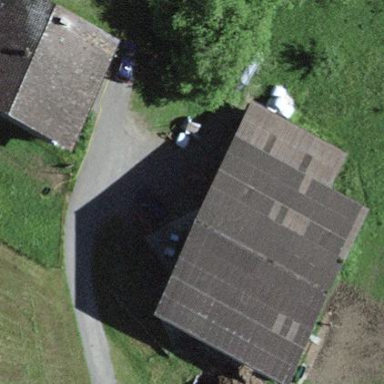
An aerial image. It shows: Farmyard in rural farm setting.